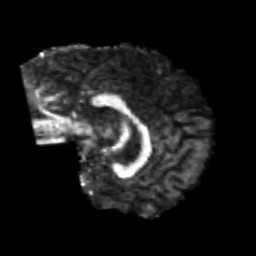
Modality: FA
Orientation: sagittal
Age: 20
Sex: male
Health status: healthy
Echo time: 0.074 s